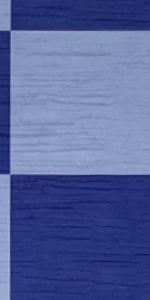
Label: Empty